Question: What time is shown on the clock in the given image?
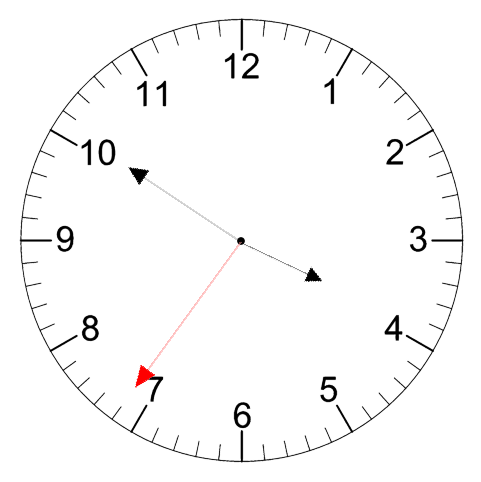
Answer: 03:50:36